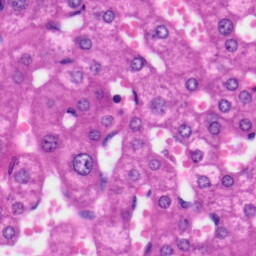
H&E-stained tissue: Liver